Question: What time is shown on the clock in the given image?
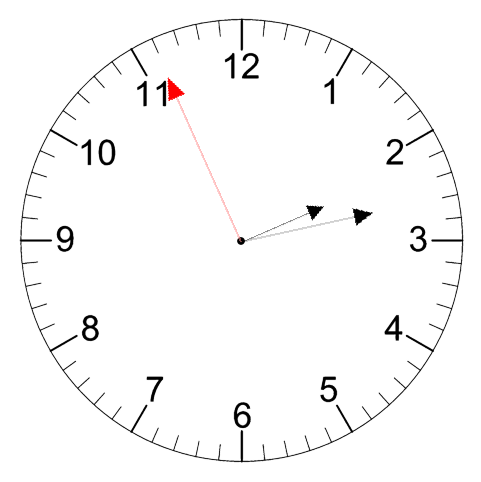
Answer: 02:12:56